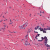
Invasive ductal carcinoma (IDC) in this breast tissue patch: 0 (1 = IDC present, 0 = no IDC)